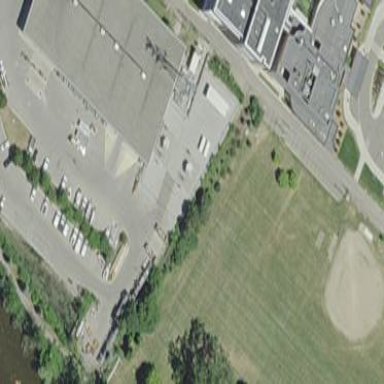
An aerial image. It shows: Power substation.